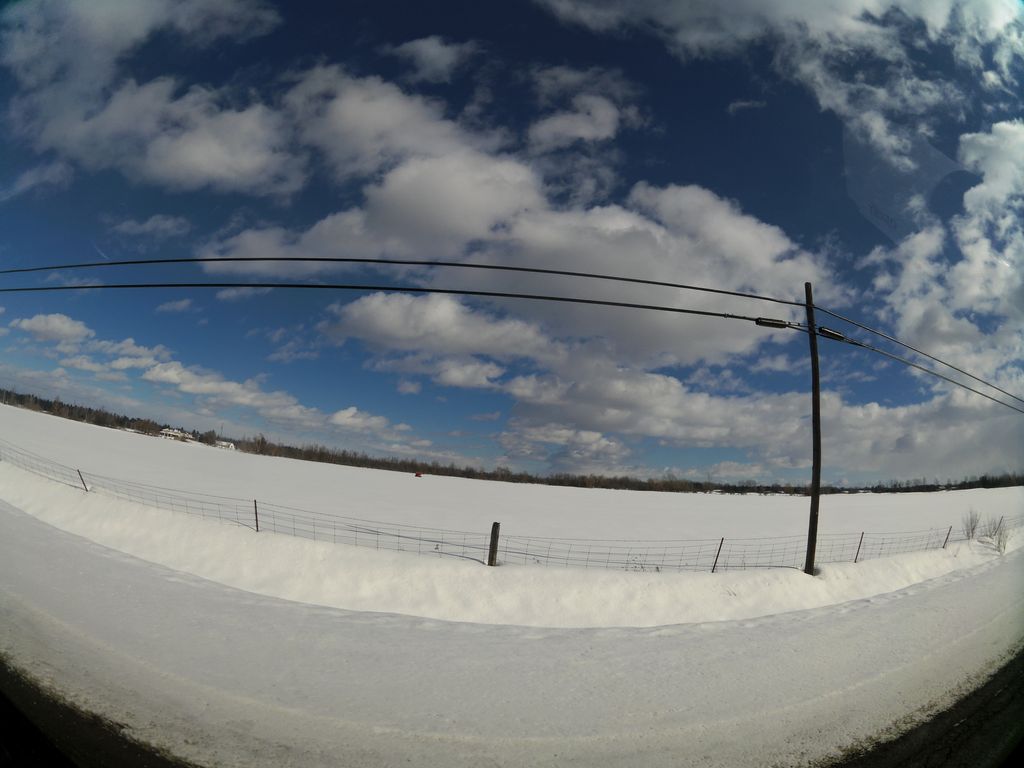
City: ottawa-gatineau